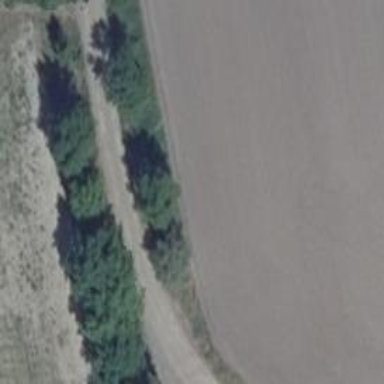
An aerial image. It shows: Row of deciduous broadleaved trees.